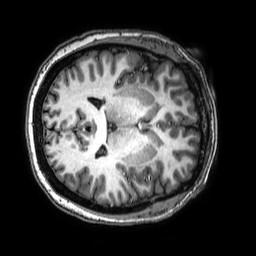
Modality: T1w
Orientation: axial
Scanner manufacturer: philips
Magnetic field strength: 3 T
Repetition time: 0.008 s
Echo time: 0.003562 s